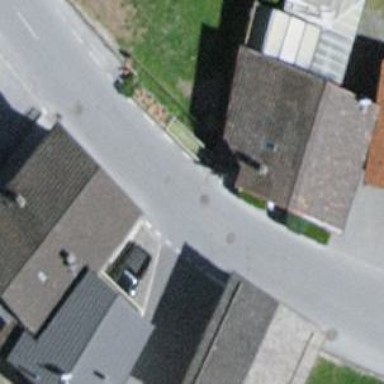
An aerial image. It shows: Bus stop along the road.